Question: I'm trying to disable the tooltip for the 'line' serie of my chart and leave the one of the 'bar' serie. I can't really see how I can do it.
The problem I have with both series' tooltips enabled is that I cannot see the tooltip of the 'bar' serie because it's always selecting the one from the 'line' which is closer. Maybe it's possible to trigger the tooltip if the mouse is closer to the point? at the moment it's triggering it at around 10-20px away from the point.

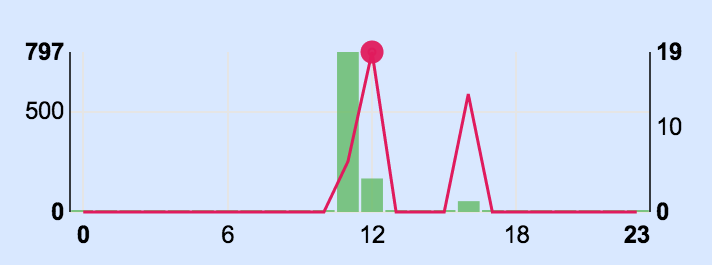
Answer: This should do it:
'''
var chart = nv.models.linePlusBarChart()
.margin({top: 30, right: 60, bottom: 50, left: 70})
...
;
chart.lines.interactive(false) // add this line
'''